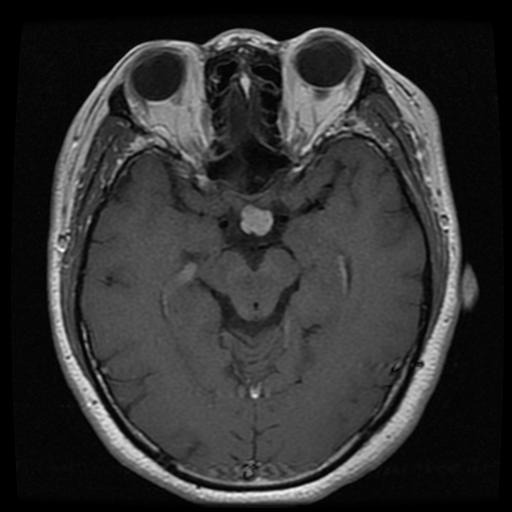
Label: pituitary